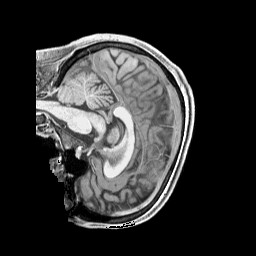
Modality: T1w
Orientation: sagittal